Interaction volume radius: 5 \u00c5
Interaction volume height: 20 \u00c5
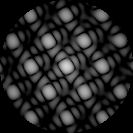
Disorder parameter: 0.09193